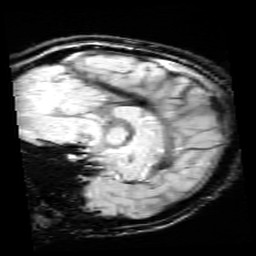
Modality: SWI
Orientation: sagittal
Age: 12
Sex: female
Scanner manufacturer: siemens
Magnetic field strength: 3 T
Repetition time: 0.027 s
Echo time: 0.02 s